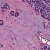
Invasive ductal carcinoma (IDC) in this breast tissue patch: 1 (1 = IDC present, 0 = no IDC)